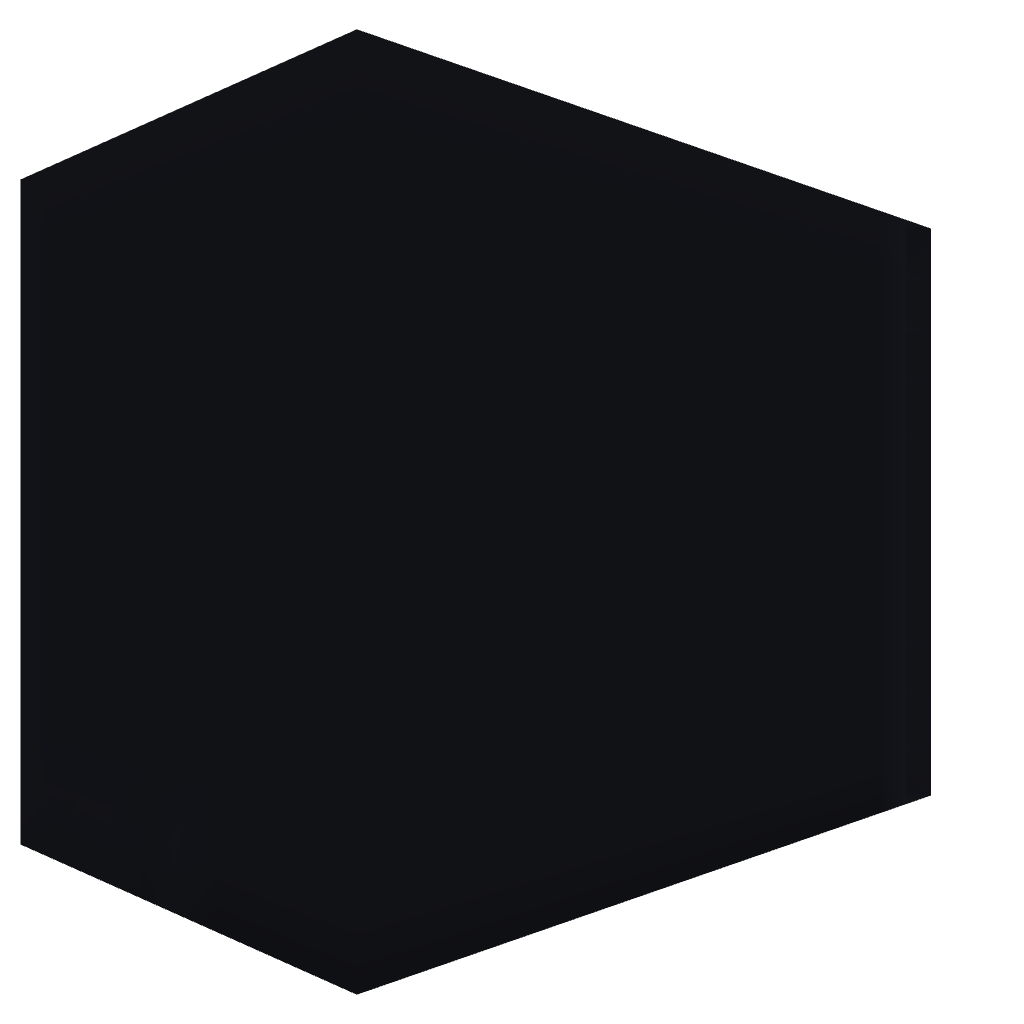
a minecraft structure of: Rainbow Fighter